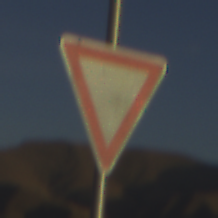
Verkehrszeichen: VorfahrtGewaehren
Umgebung: Outdoor, Nature
Tageszeit: SunriseSunset
Wetter: PartlyCloudy
Licht: Natural
Jahreszeit: NotSpecified
Kontrast: HighContrast